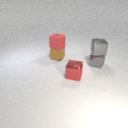
small brown rubber cube behind small gray metal cube